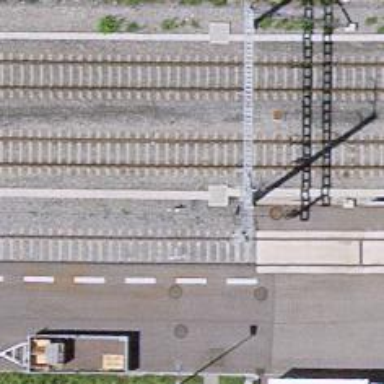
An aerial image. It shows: Single-track electrified railway service yard with contact line for trains.